Question: I made a basic Dashboard that looks like below, the working minimal example attached on the bottom of this post.
I want to (but have no idea how to) center the slider and the with (currently hardcoded to 500 pix) about 80% of the figure width, responsive to the browser window size.
How can i do this? Thanks!
[metainfo: i'd appreciate some advice on where to look for/ how to search for such topic; i seem to be googling the wrong things and have a hard time putting together the pieces of the Dash documentation]
[
'''
import dash
import dash_table
import dash_daq as daq
from dash.dependencies import Input, Output, State
import dash_core_components as dcc
import dash_html_components as html
import plotly.graph_objs as go
import numpy as np
# pydata stack
import pandas as pd
from sqlalchemy import create_engine
def makeplot(slider):
gobar=[go.Bar(
x=[1,2,3],
y=[1,slider,5],
name='I am {}'.format(slider)) ]
content= {
'data':gobar,
'layout':dict(title='Mygraph')
}
return content
## layout
external_stylesheets = ['https://codepen.io/chriddyp/pen/bWLwgP.css']
app = dash.Dash(__name__, external_stylesheets=external_stylesheets)
## app
app.layout = html.Div([
dcc.Graph(id='graph-with-slider'),
daq.Slider(
id='myslider',
min=1,
max=5,
value=3,
marks={str(i): 'Label_'+str(i) for i in np.arange(1,6)},
step=None,
size=500),
])
## callbacks
@app.callback(
Output('graph-with-slider', 'figure'),
[Input('myslider', 'value')])
def update_figure(myval):
content=makeplot(myval)
return content
# run server
if __name__ == '__main__':
app.run_server(debug=True)
'''
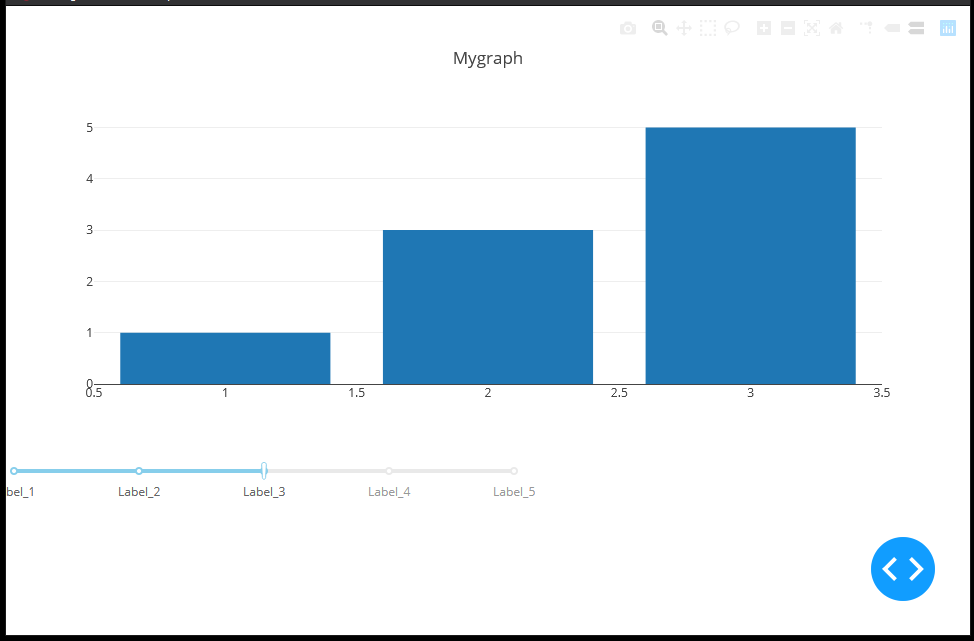
Answer: I found the solution.
essentially using the dcc slider (not the daq one), and adding padding puts the slider nicely in the center:
'''
html.Div([
dcc.Slider(
id='year-slider',
min=0,
max=len(t.freqs)-1,
value=1,
marks={str(i): key for i,key in enumerate(t.freqs.keys())},
# marks = {displaystring : internal value}
step=None,
# size=500
),
],
style={'width': '50%','padding-left':'25%', 'padding-right':'25%'}
)
'''